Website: lowes
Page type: account-selection
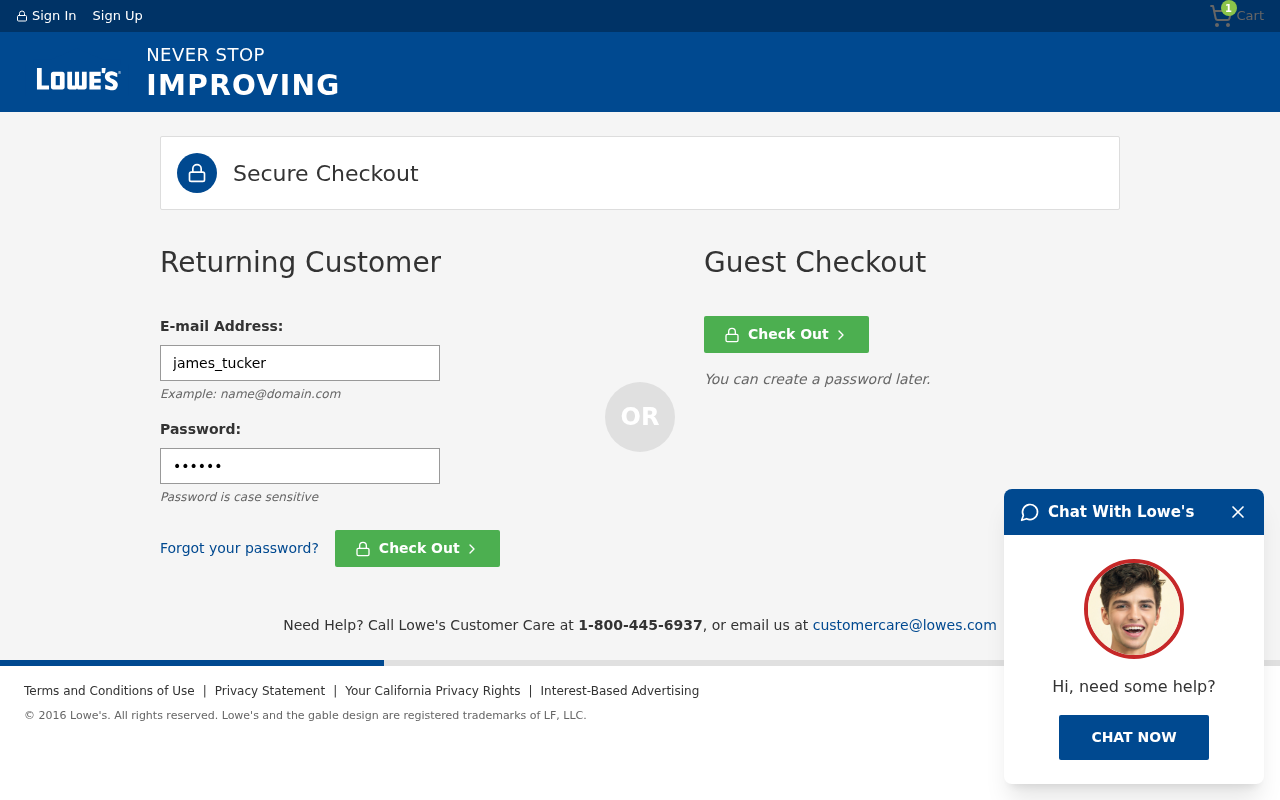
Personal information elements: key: PII_LOGIN_USERNAME
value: james_tucker
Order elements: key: ORDER_NUM_ITEMS
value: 1